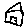
Label: house